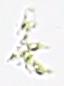
Label: Detritus